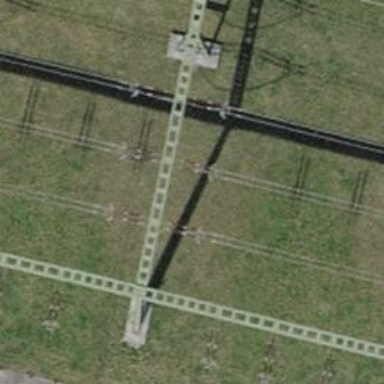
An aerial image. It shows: Insulator used in power systems.